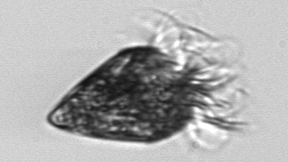
Label: Ciliophora